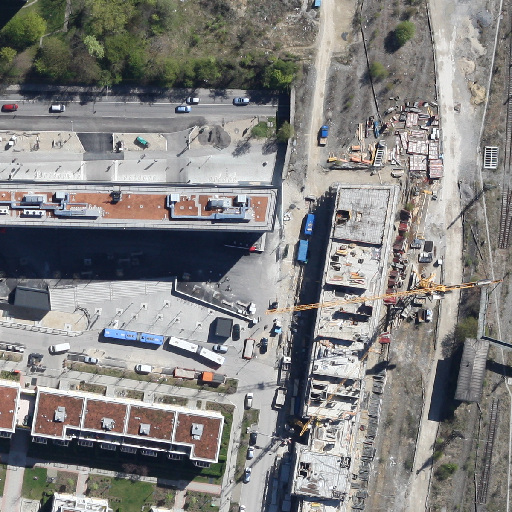
Referring expression: paved road